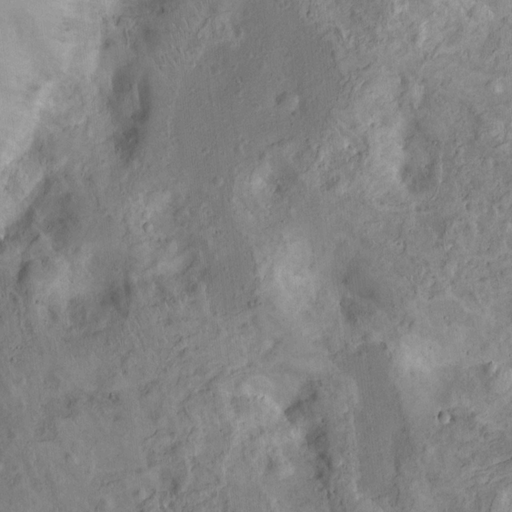
Classes present: Background, Cone